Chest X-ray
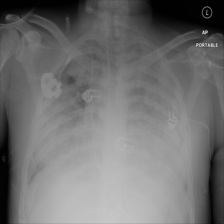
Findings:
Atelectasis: negative
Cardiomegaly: negative
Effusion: negative
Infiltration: negative
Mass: negative
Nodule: negative
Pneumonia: negative
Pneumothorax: negative
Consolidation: positive
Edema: negative
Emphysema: negative
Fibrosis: negative
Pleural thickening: negative
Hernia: negative